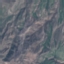
Land use / land cover class: HerbaceousVegetation